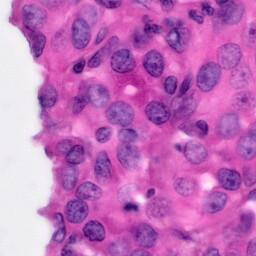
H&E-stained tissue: Pancreatic